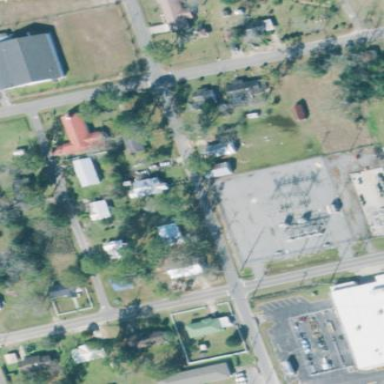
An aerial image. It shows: Distribution power substation secured by fence.